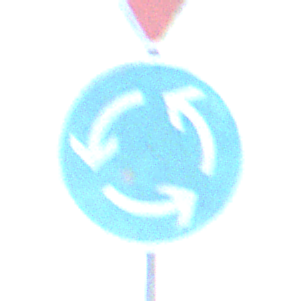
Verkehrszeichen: Kreisverkehr
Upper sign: VorfahrtGewaehren
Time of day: MorningAfternoon
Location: Outdoor (Nature)
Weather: Clear
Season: Winter
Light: Natural